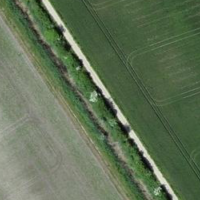
EUNIS habitat code: 52
Species observed at this site:
Numenius arquata
Emberiza calandra
Charadrius hiaticula
Corvus corone
Alcedo atthis
Calidris ferruginea
Emberiza citrinella
Sturnus vulgaris
Fringilla coelebs
Coloeus monedula
Gallinago gallinago
Columba palumbus
Calidris alpina
Larus michahellis
Alauda arvensis
Ardea alba
Parus major
Milvus milvus
Pica pica
Calidris pugnax
Falco tinnunculus
Accipiter nisus